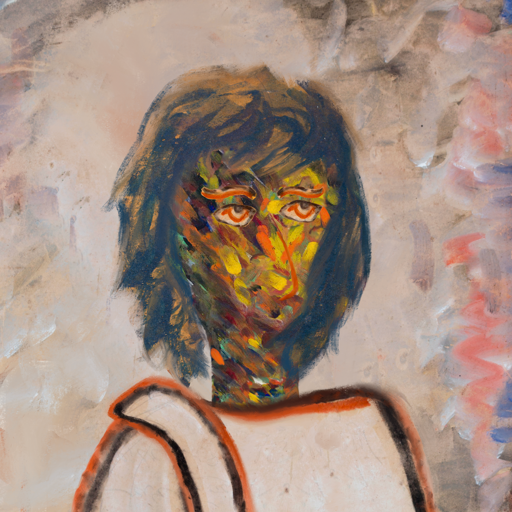
Background: Roy_Bahadur, Head And Neck Side: An_Impression, Face Side: Experience, Bust: Roy_Bahadur, Hair Side: In_The_Sun, Head Accessory: Blank, Second Necklace: Blank, Necklace: Blank, Baby: Blank